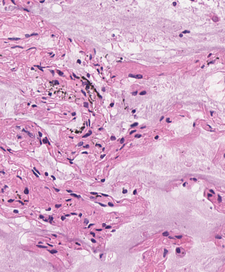
Tumor epithelial tissue: no
Tumor-associated stroma tissue: no
Normal tissue: yes